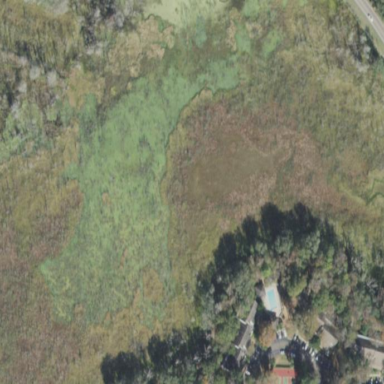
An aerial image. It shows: Bog wetland area.